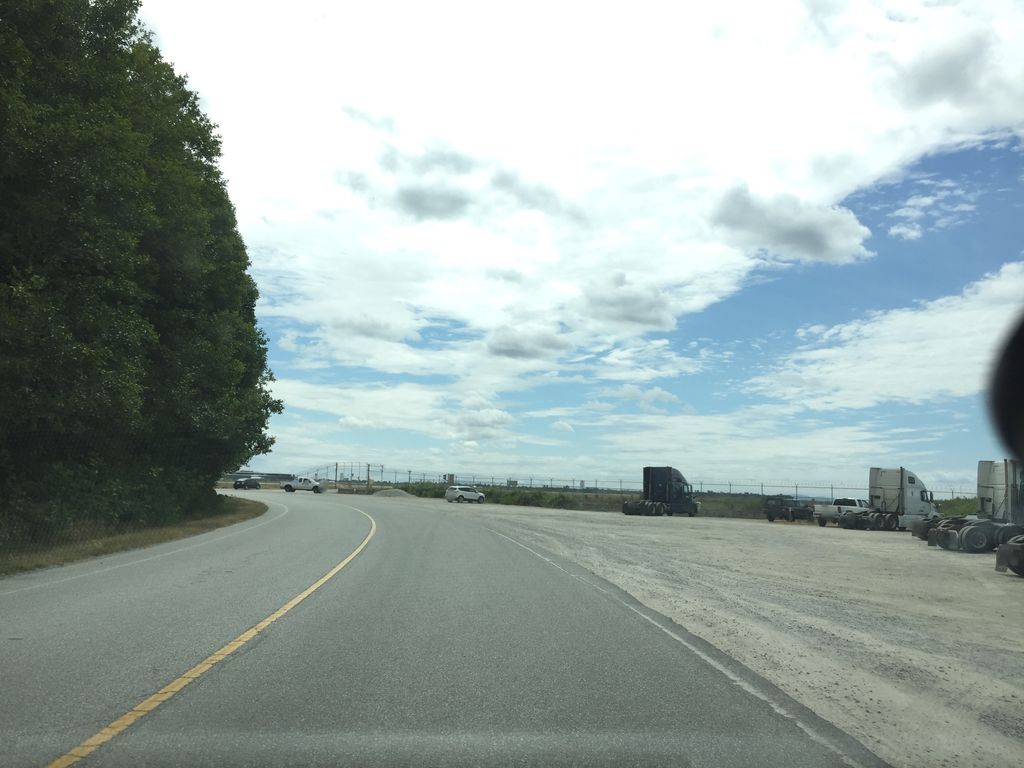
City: vancouver